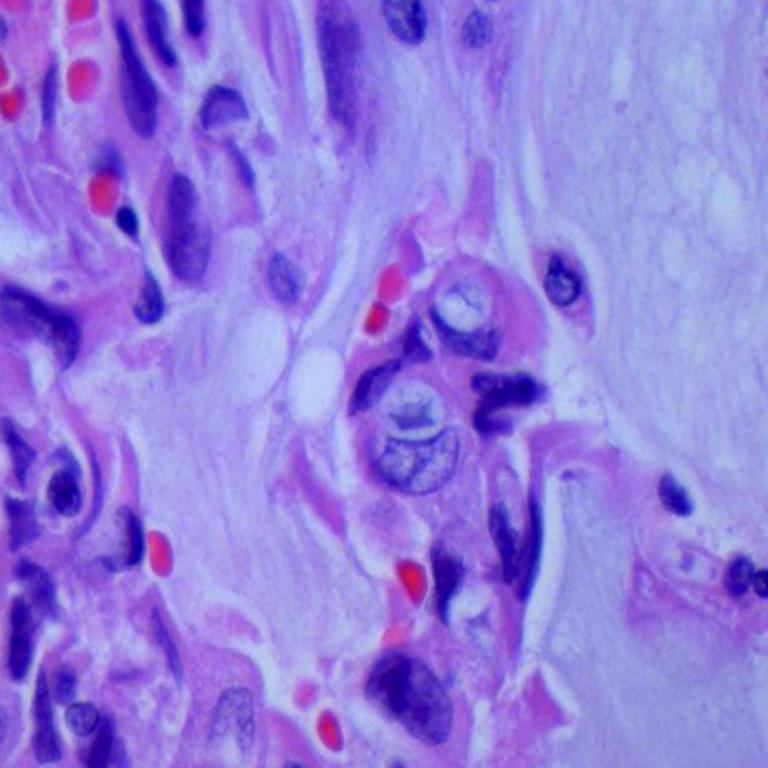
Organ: lung
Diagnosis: adenocarcinomas